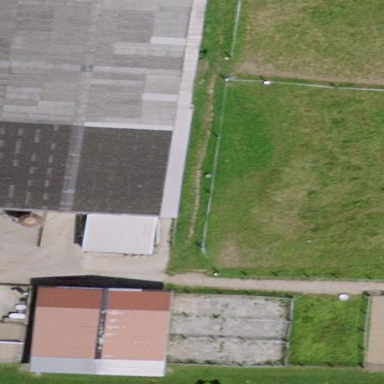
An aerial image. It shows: Shed.